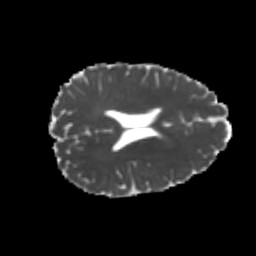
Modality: MD
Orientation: axial
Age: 21
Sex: male
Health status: healthy
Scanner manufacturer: philips
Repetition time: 7.388 s
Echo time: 0.08599 s